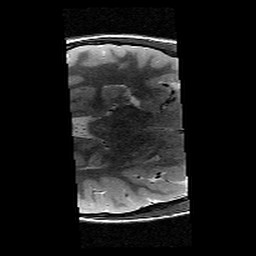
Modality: T2w
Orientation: axial
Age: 11
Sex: female
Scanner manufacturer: siemens
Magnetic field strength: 3 T
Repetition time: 8.46 s
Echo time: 0.067 s